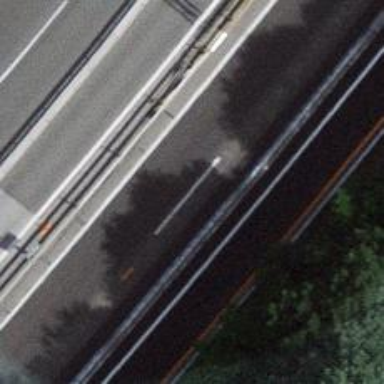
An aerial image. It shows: Asphalt motorway.